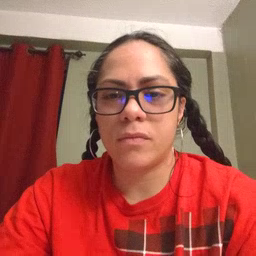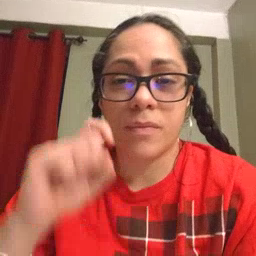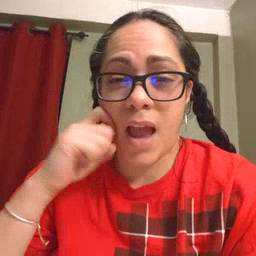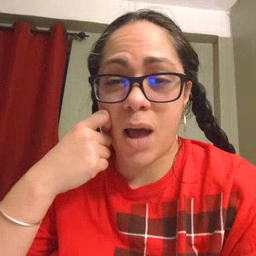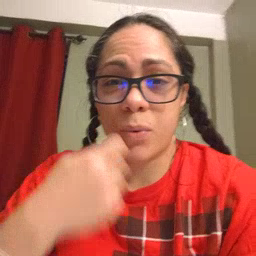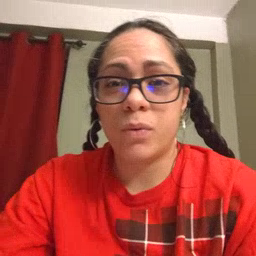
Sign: apple